Aerial crown-view tile of a tropical tree (Barro Colorado Island, Panama), acquired 20250124:
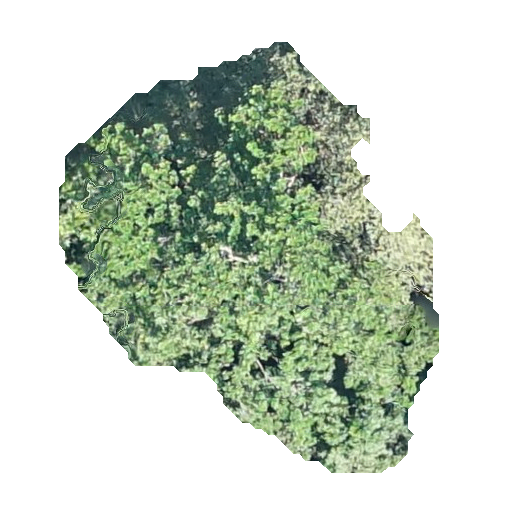
Species: Simarouba amara
GBIF accepted scientific name: Simarouba amara
Crown area: 158.215 m²